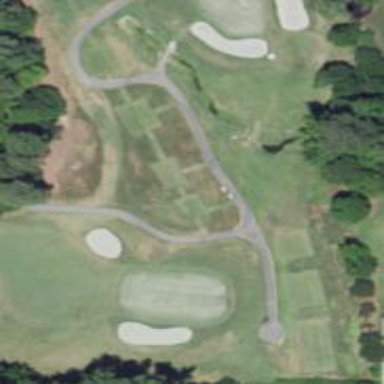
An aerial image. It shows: Pathway for golfing.